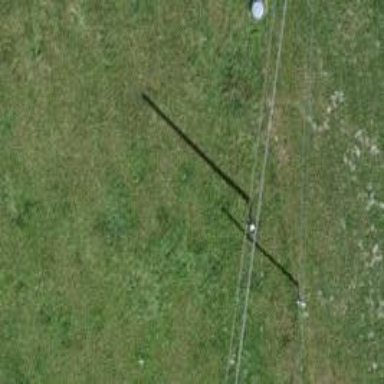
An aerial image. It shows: Utility pole in the area.